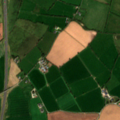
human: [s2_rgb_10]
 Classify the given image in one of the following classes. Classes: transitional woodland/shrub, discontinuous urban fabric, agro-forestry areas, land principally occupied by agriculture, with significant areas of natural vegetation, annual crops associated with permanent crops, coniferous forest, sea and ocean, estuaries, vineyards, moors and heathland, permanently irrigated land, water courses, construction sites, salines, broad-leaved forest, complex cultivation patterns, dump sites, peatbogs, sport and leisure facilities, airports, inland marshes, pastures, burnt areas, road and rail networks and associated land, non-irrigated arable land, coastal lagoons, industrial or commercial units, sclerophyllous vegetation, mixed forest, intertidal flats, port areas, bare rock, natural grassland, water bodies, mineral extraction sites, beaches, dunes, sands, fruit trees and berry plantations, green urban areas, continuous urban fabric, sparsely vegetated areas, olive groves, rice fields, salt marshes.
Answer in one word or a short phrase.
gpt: non-irrigated arable land, pastures